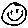
Label: smiley face